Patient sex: F
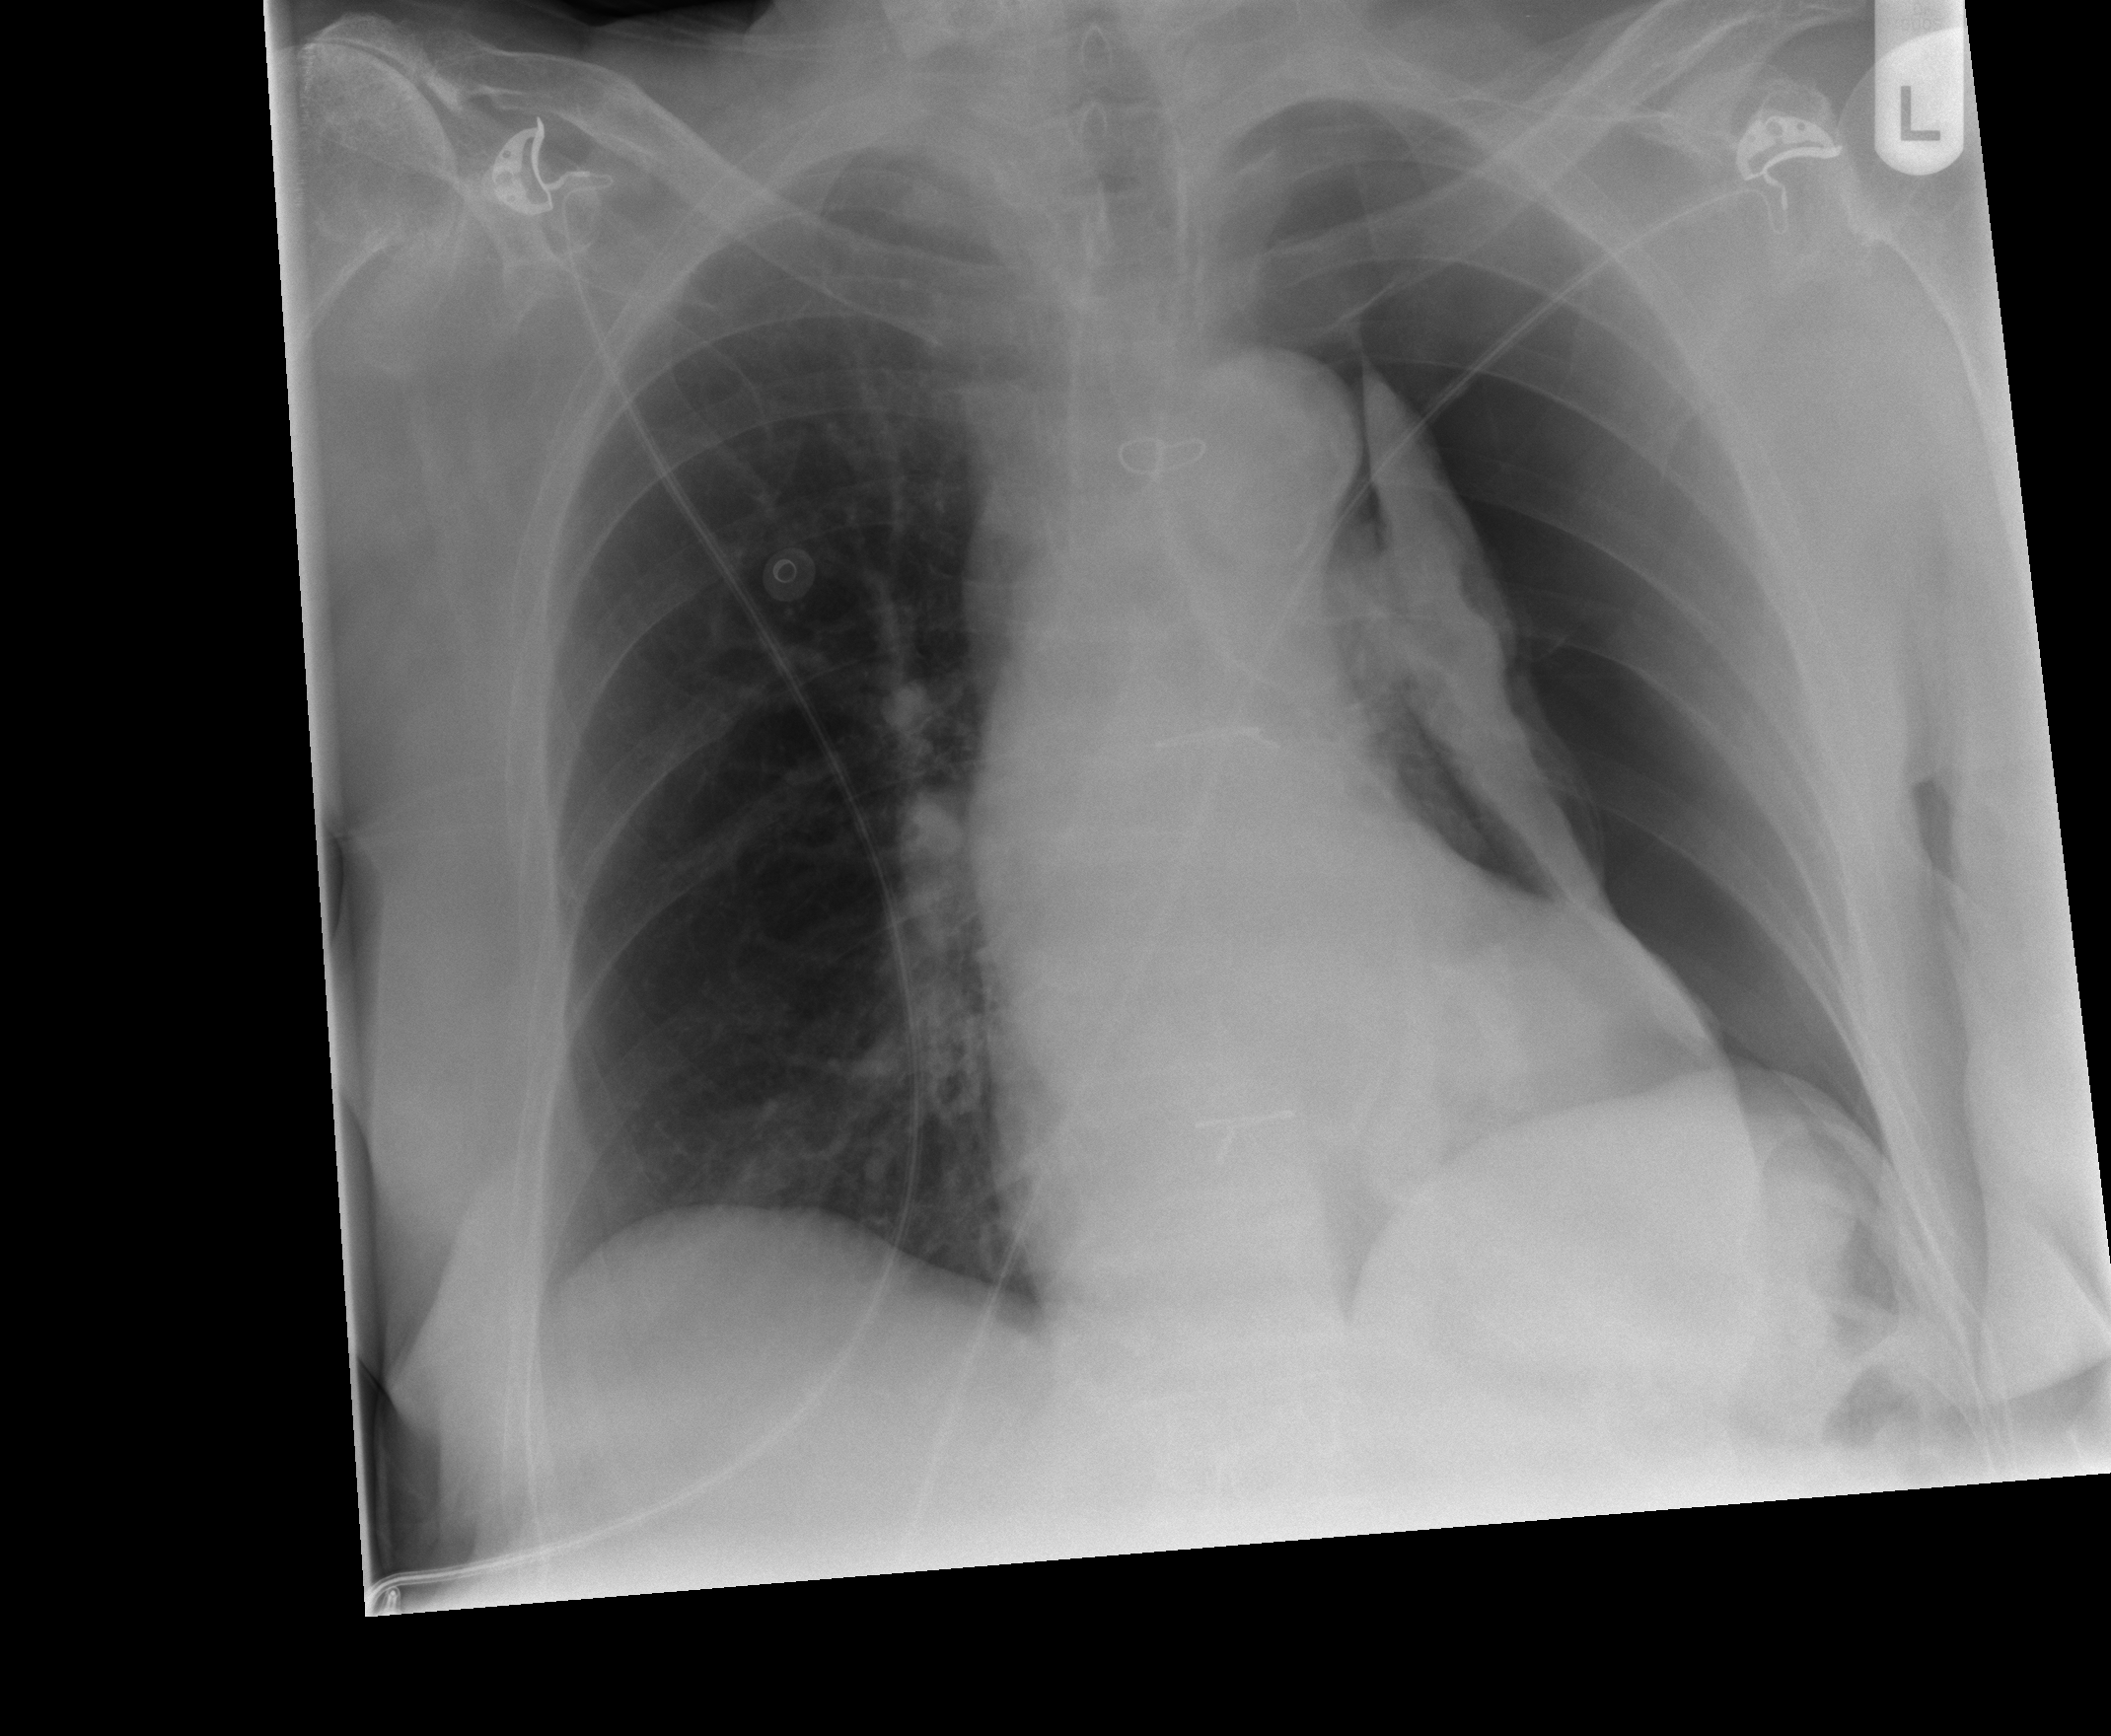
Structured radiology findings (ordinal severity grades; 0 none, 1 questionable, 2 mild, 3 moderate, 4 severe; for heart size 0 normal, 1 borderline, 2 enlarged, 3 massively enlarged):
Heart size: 0
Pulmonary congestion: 0
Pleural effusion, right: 0
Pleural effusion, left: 0
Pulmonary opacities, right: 0
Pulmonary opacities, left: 0
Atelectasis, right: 0
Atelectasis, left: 4